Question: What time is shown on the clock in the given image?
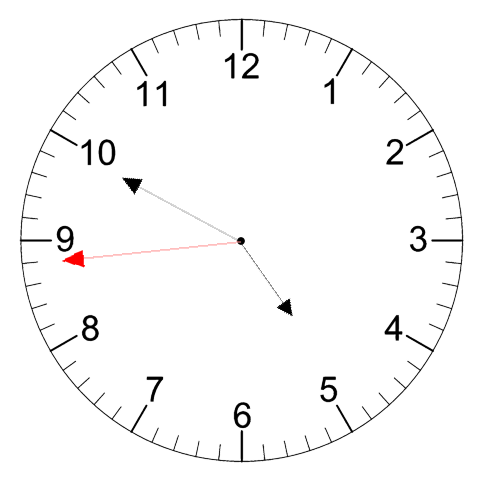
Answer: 04:49:44